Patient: sex M, age 68
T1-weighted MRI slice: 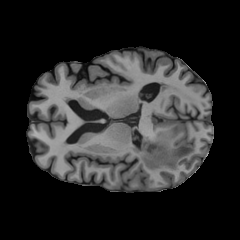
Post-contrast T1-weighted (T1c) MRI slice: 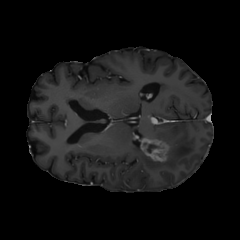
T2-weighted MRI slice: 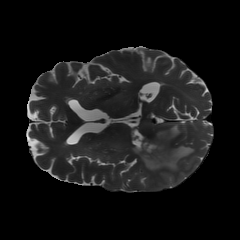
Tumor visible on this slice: yes
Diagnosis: Glioblastoma, IDH-wildtype
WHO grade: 4